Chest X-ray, PA view. Patient: 68 years old, sex F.
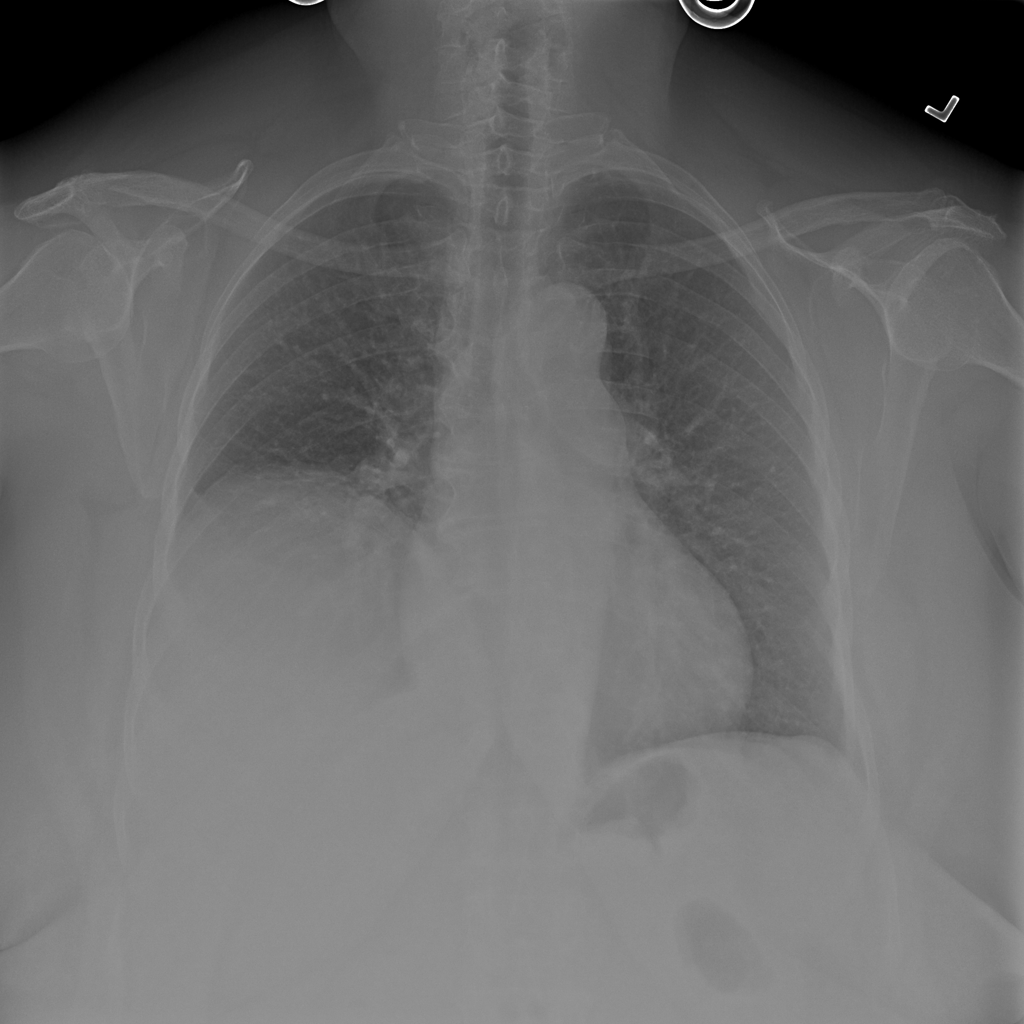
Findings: No Finding